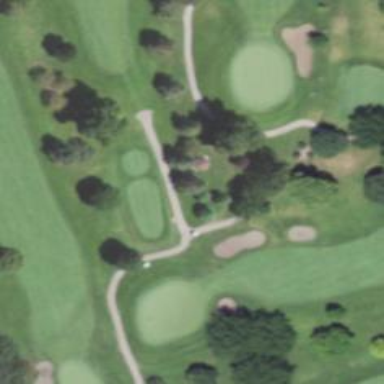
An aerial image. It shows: Pathway for golfing.